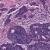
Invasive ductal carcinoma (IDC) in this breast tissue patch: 0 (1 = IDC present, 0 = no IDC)